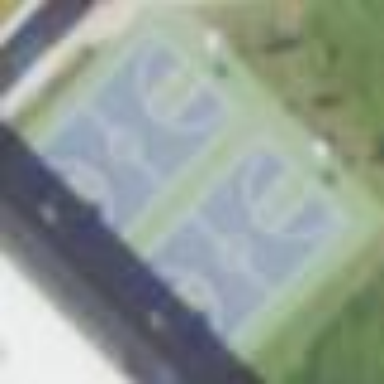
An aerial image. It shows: Basketball court on pitch.